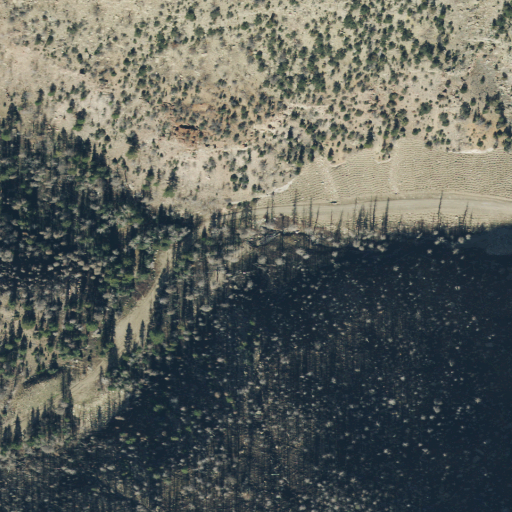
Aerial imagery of valley in Utah named Right Fork Rilda Canyon containing shrub, evergreen forest, open development, medium intensity development, grassland, and low intensity development